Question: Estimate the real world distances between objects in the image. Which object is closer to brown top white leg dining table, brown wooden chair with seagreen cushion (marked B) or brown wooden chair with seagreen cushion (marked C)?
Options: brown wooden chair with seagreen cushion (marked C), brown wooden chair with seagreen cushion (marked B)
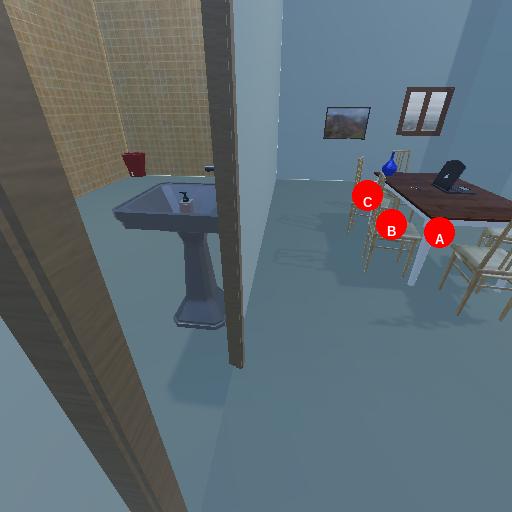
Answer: brown wooden chair with seagreen cushion (marked C)